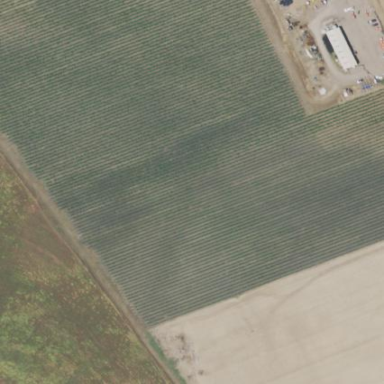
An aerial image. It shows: Vineyard where grapes are grown.